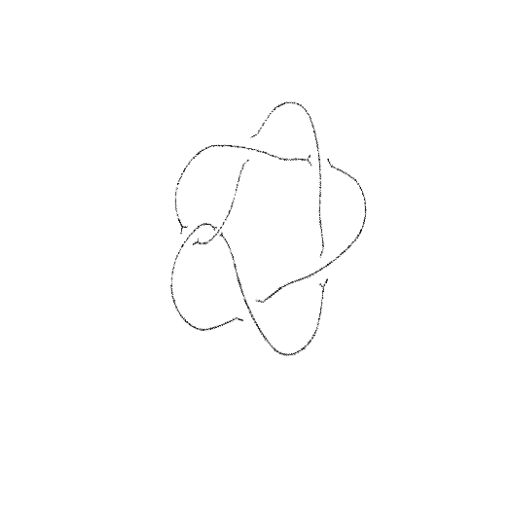
Crossing number: 6